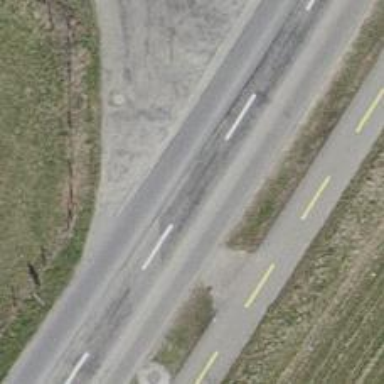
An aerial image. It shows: Asphalt track with grade1 tracktype.